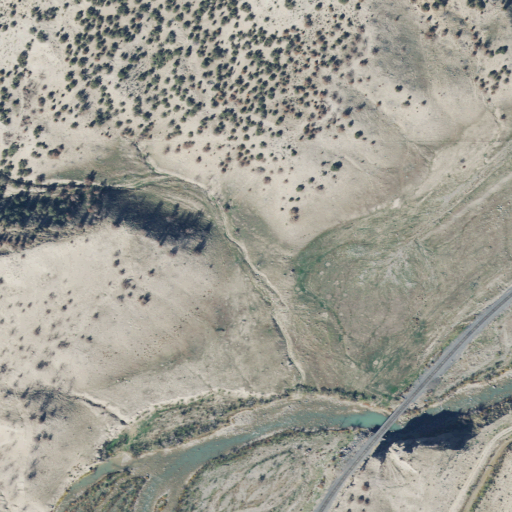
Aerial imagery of valley in Utah named Spring Canyon containing grassland, shrub, and open water